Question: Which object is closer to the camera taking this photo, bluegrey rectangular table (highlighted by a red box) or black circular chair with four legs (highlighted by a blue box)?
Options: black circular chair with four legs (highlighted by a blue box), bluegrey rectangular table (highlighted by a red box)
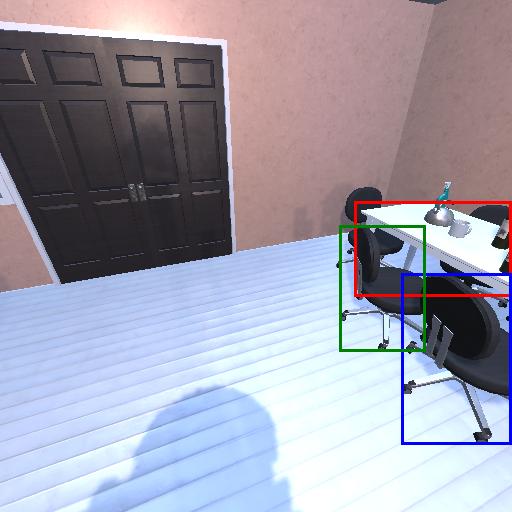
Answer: black circular chair with four legs (highlighted by a blue box)